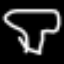
Label: mushroom